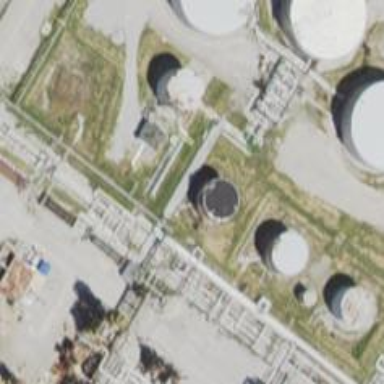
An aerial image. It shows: Storage tank with man-made structure.